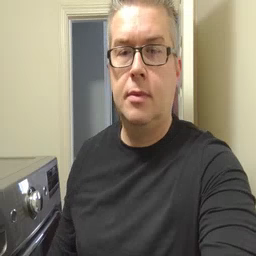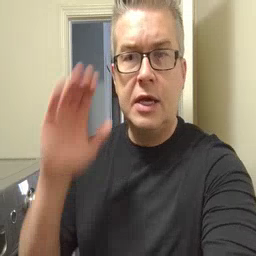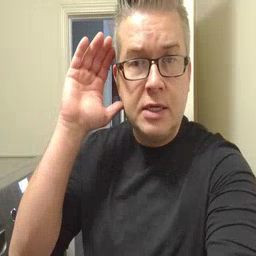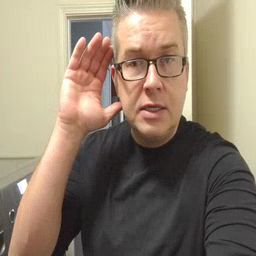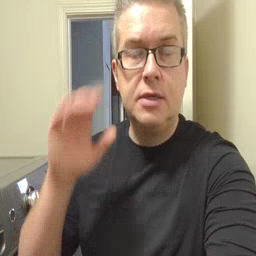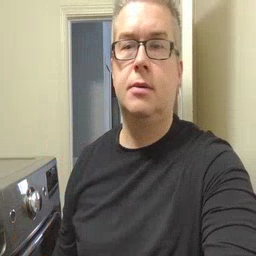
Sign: listen